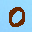
Label: 0